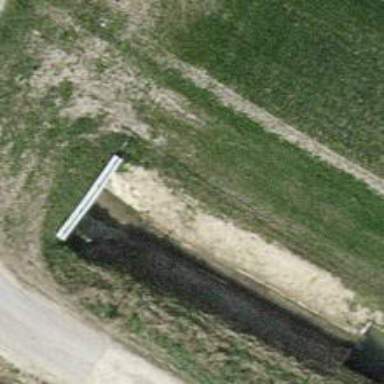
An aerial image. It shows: Culvert tunnel.